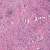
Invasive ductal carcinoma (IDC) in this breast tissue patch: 1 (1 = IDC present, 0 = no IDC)